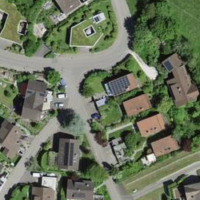
EUNIS habitat code: 55
Species observed at this site:
Prunella vulgaris
Geum urbanum
Scutellaria alpina